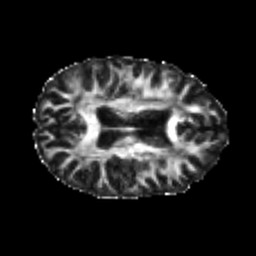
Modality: FA
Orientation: axial
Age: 21
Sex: female
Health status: healthy
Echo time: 0.074 s